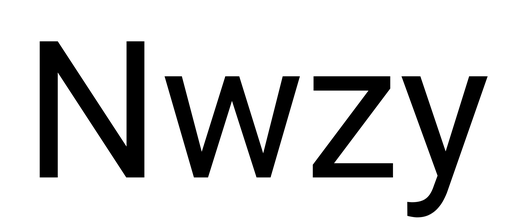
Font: Roboto_Regular